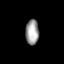
Tissue: lung
Cell type: B cells
Senescence score: 0.5409
Nuclear area (px): 329
Mean DAPI intensity: 157.131